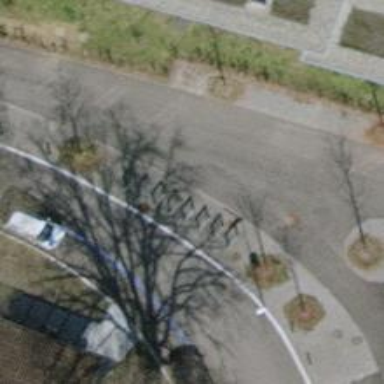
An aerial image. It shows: Bicycle parking area with stands available.